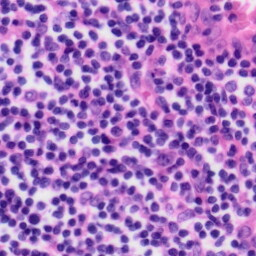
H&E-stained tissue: Tonsil